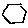
Label: hexagon